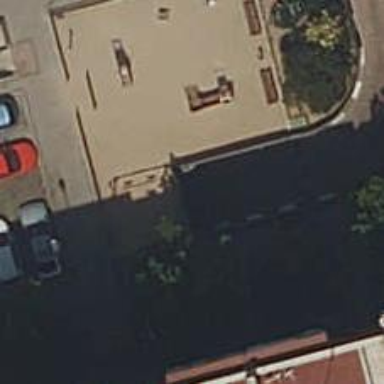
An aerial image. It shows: Parking entrance.